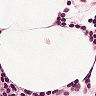
Metastatic tissue present: no